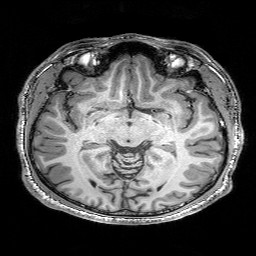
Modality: T1w
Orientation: coronal
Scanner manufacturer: siemens
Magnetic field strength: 3 T
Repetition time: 2.25 s
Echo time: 0.00418 s